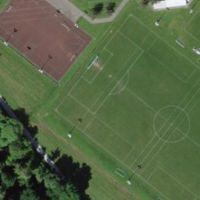
EUNIS habitat code: 53
Species observed at this site:
Epilobium hirsutum